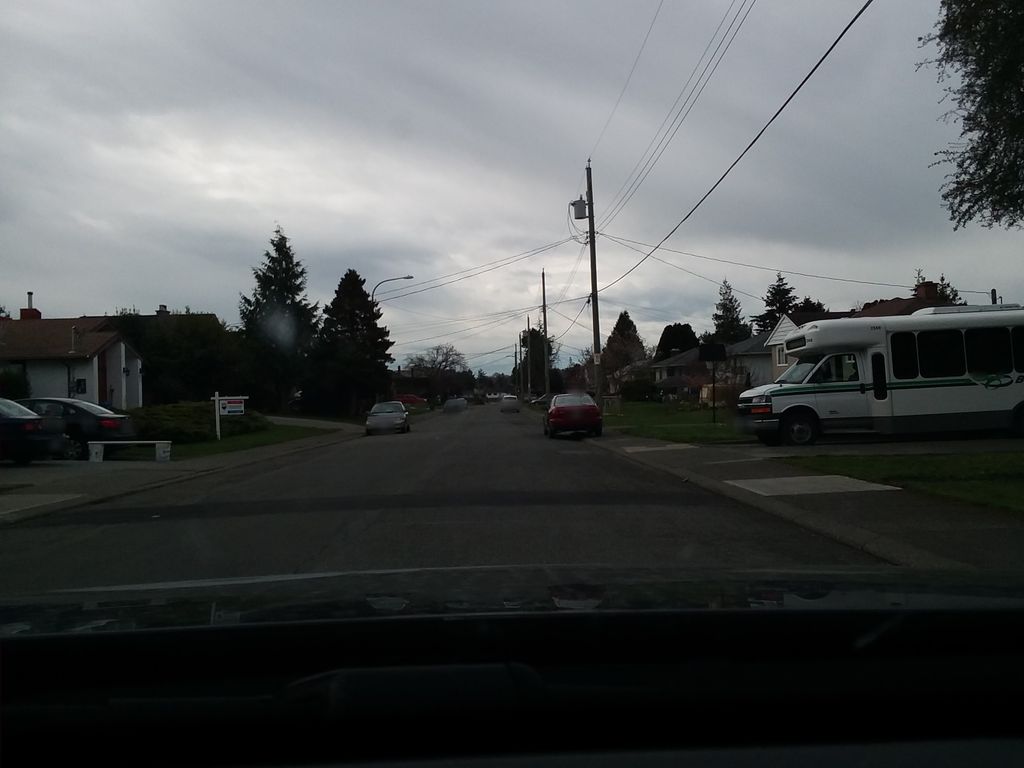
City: victoria